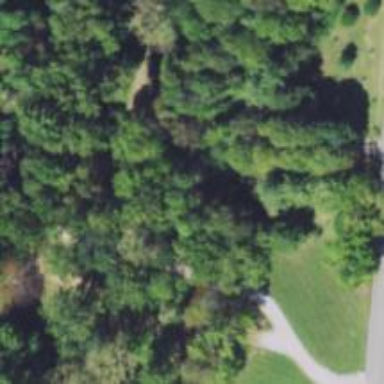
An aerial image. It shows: Covered driveway bridge.